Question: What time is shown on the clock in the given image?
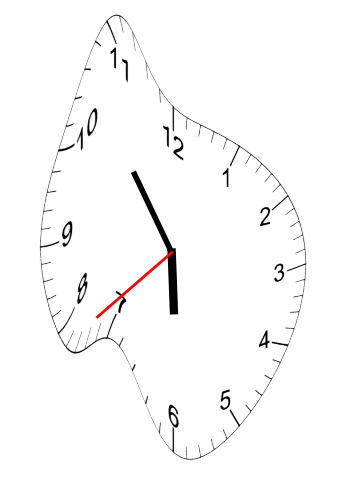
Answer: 05:53:38